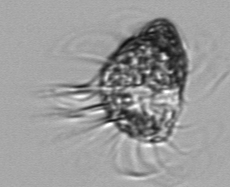
Label: Strombidium_morphotype1